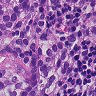
Metastatic tissue present: yes